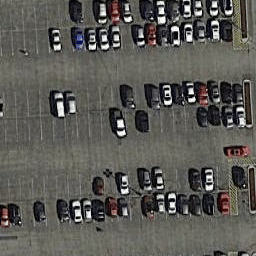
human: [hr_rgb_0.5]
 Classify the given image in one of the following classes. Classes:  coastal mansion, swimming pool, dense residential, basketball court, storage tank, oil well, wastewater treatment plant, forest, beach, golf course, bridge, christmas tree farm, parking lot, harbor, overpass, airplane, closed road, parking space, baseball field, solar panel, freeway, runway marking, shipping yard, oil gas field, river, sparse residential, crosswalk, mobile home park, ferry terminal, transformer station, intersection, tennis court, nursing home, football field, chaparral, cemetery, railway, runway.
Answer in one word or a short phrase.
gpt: parking lot